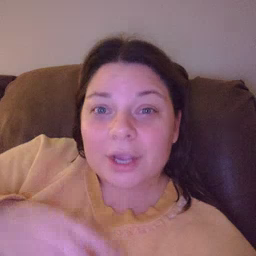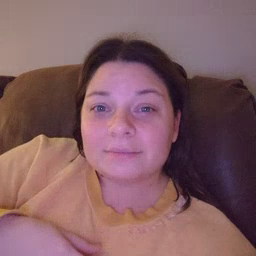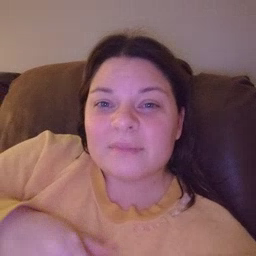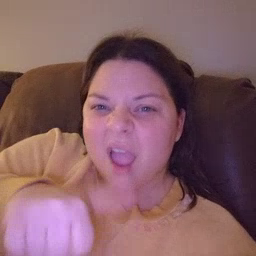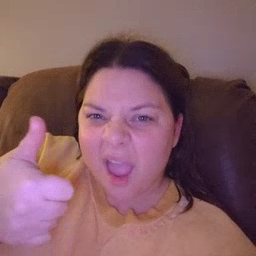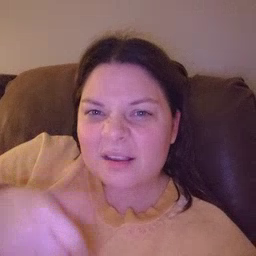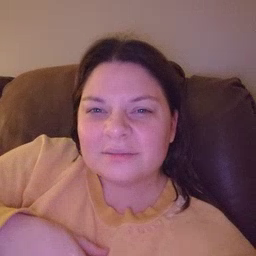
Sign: any